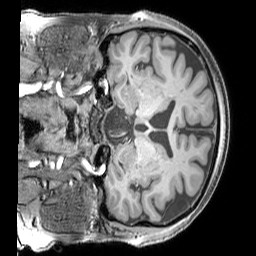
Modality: T1w
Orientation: coronal
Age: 66
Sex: female
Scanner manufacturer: siemens
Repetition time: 2.3 s
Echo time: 0.00226 s